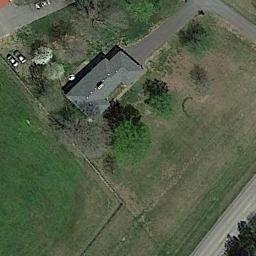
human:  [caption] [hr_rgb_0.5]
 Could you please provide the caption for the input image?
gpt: There is a road next to the sparse residential .

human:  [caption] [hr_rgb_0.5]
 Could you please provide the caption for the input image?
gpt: There is a house by the road, With a few trees behind it .

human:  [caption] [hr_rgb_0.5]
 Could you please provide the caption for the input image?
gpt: The sparse residential is on the grass next to some trees and a road .

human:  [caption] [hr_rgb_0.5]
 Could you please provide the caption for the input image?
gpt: In a sparse residential area there is a house and a road surrounded by grass .

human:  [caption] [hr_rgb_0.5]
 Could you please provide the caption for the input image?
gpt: A sparse residential area with a building on the green meadow .